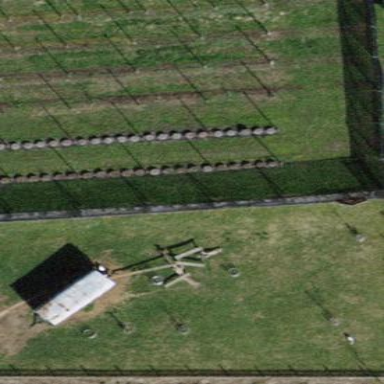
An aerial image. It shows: Fence.